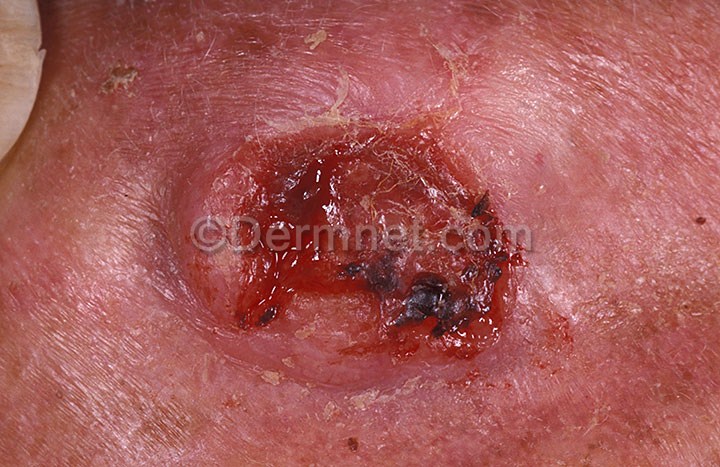
Disease: Actinic Keratosis Basal Cell Carcinoma and other Malignant Lesions